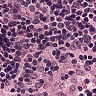
Metastatic tissue present: no